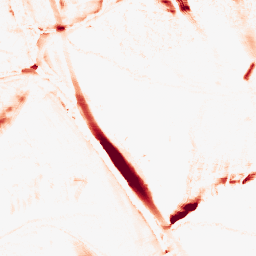
Category: morphological
Decomposition family: morphological_ellipse
Decomposition parameters: operation: opening
width: 10
height: 30
Upsampling method: quartic
Upsampling parameters: scale: 4
Upsampling scale: 4